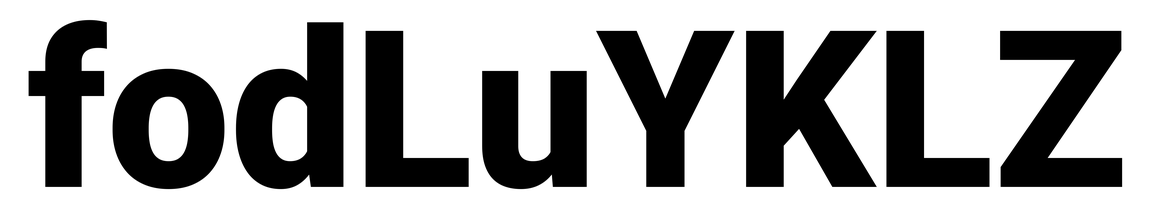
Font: Roboto_Black